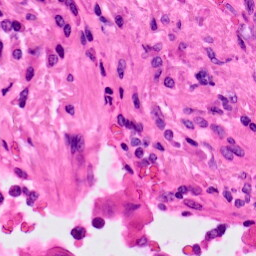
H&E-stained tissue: Lung